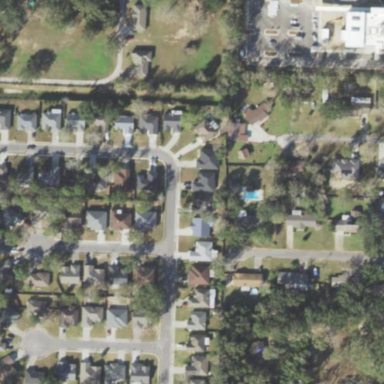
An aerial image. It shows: Single-family residential area.